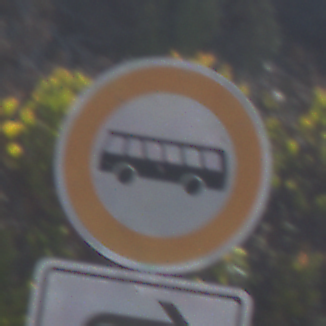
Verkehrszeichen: VerbotKraftomnibusse
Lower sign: RichtungsangabeDurchPfeile5
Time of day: MorningAfternoon
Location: Outdoor (Nature)
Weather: Clear
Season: NotSpecified
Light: Natural